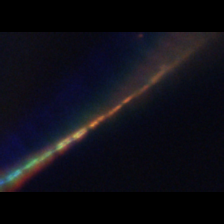
Taxon: Psuedo-nitzschia
Group: Diatoms